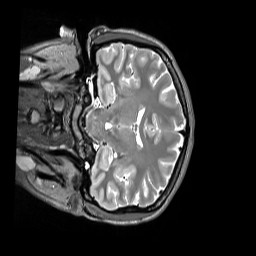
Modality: T2w
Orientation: coronal
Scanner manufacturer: siemens
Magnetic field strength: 3 T
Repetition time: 3.2 s
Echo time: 0.406 s